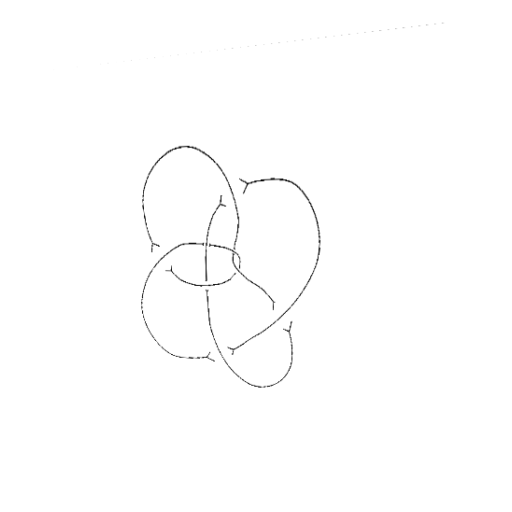
Crossing number: 8